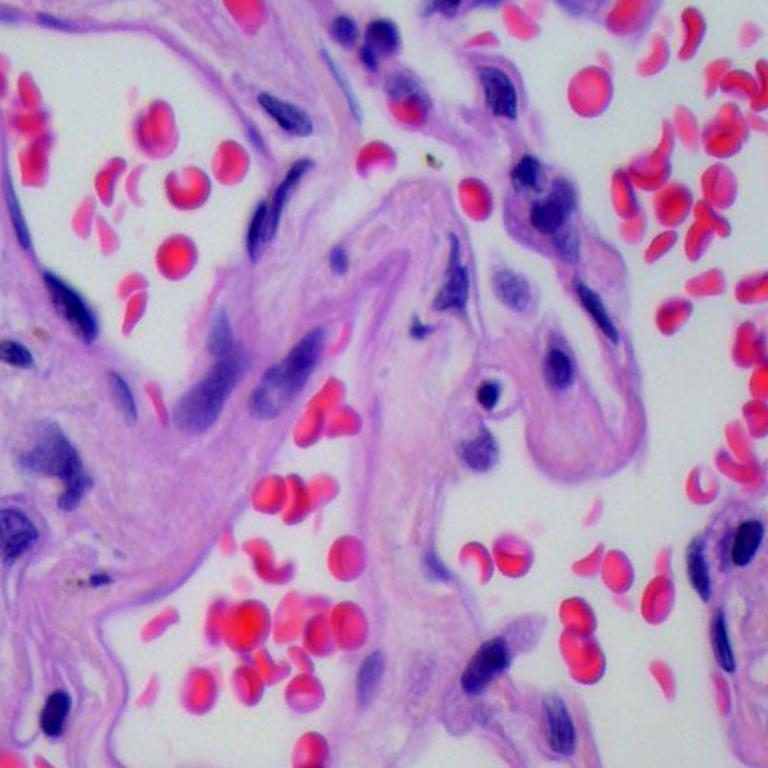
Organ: lung
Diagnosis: benign